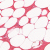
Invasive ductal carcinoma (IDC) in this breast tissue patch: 0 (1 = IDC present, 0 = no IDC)